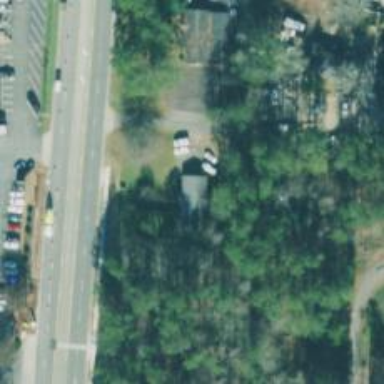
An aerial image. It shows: Animal shelter.